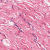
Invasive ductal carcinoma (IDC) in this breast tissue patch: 0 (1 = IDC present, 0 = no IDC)